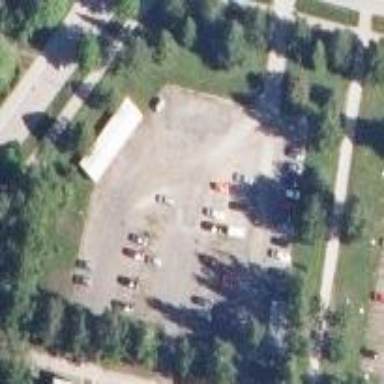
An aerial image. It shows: Unpaved parking area.